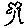
Label: tree